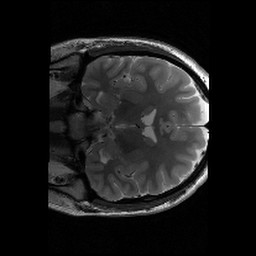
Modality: T2w
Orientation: coronal
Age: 22
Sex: female
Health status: healthy
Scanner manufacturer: siemens
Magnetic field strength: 3 T
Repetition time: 6 s
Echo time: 0.064 s